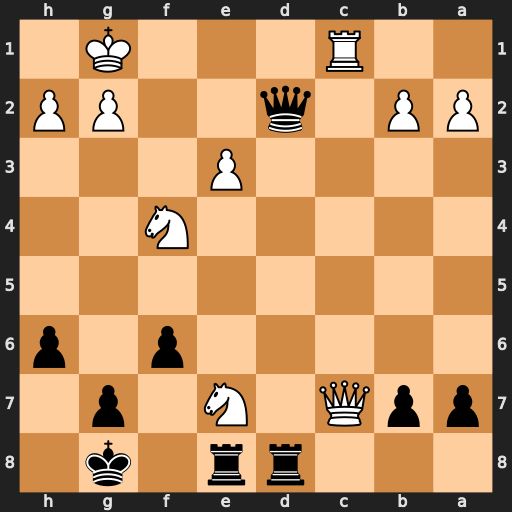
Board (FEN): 3rr1k1/ppQ1N1p1/5p1p/8/5N2/4P3/PP1q2PP/2R3K1
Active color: b
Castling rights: -
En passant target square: -
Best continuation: Rxe7 Qxe7 Qxc1+